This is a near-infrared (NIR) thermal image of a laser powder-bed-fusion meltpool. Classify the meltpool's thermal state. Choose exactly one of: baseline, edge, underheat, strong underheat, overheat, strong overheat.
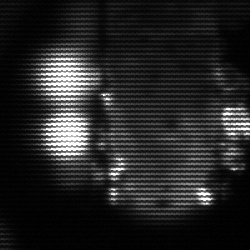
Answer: strong underheat